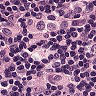
Metastatic tissue present: yes